Field crop: maize
Growth stage: 2
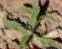
Species: atriplex